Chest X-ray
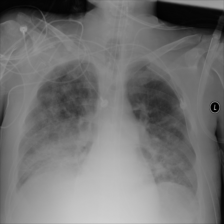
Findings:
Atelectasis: negative
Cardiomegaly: negative
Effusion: negative
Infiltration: positive
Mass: negative
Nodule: negative
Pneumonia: negative
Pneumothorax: negative
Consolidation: negative
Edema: negative
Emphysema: negative
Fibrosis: negative
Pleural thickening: negative
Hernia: negative